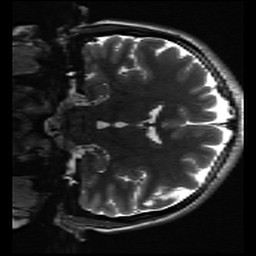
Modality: inplaneT2
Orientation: coronal